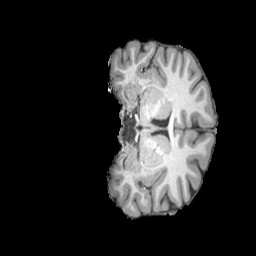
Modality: T1w
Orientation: coronal
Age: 22
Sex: female
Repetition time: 2.3 s
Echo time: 0.0226 s